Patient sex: F
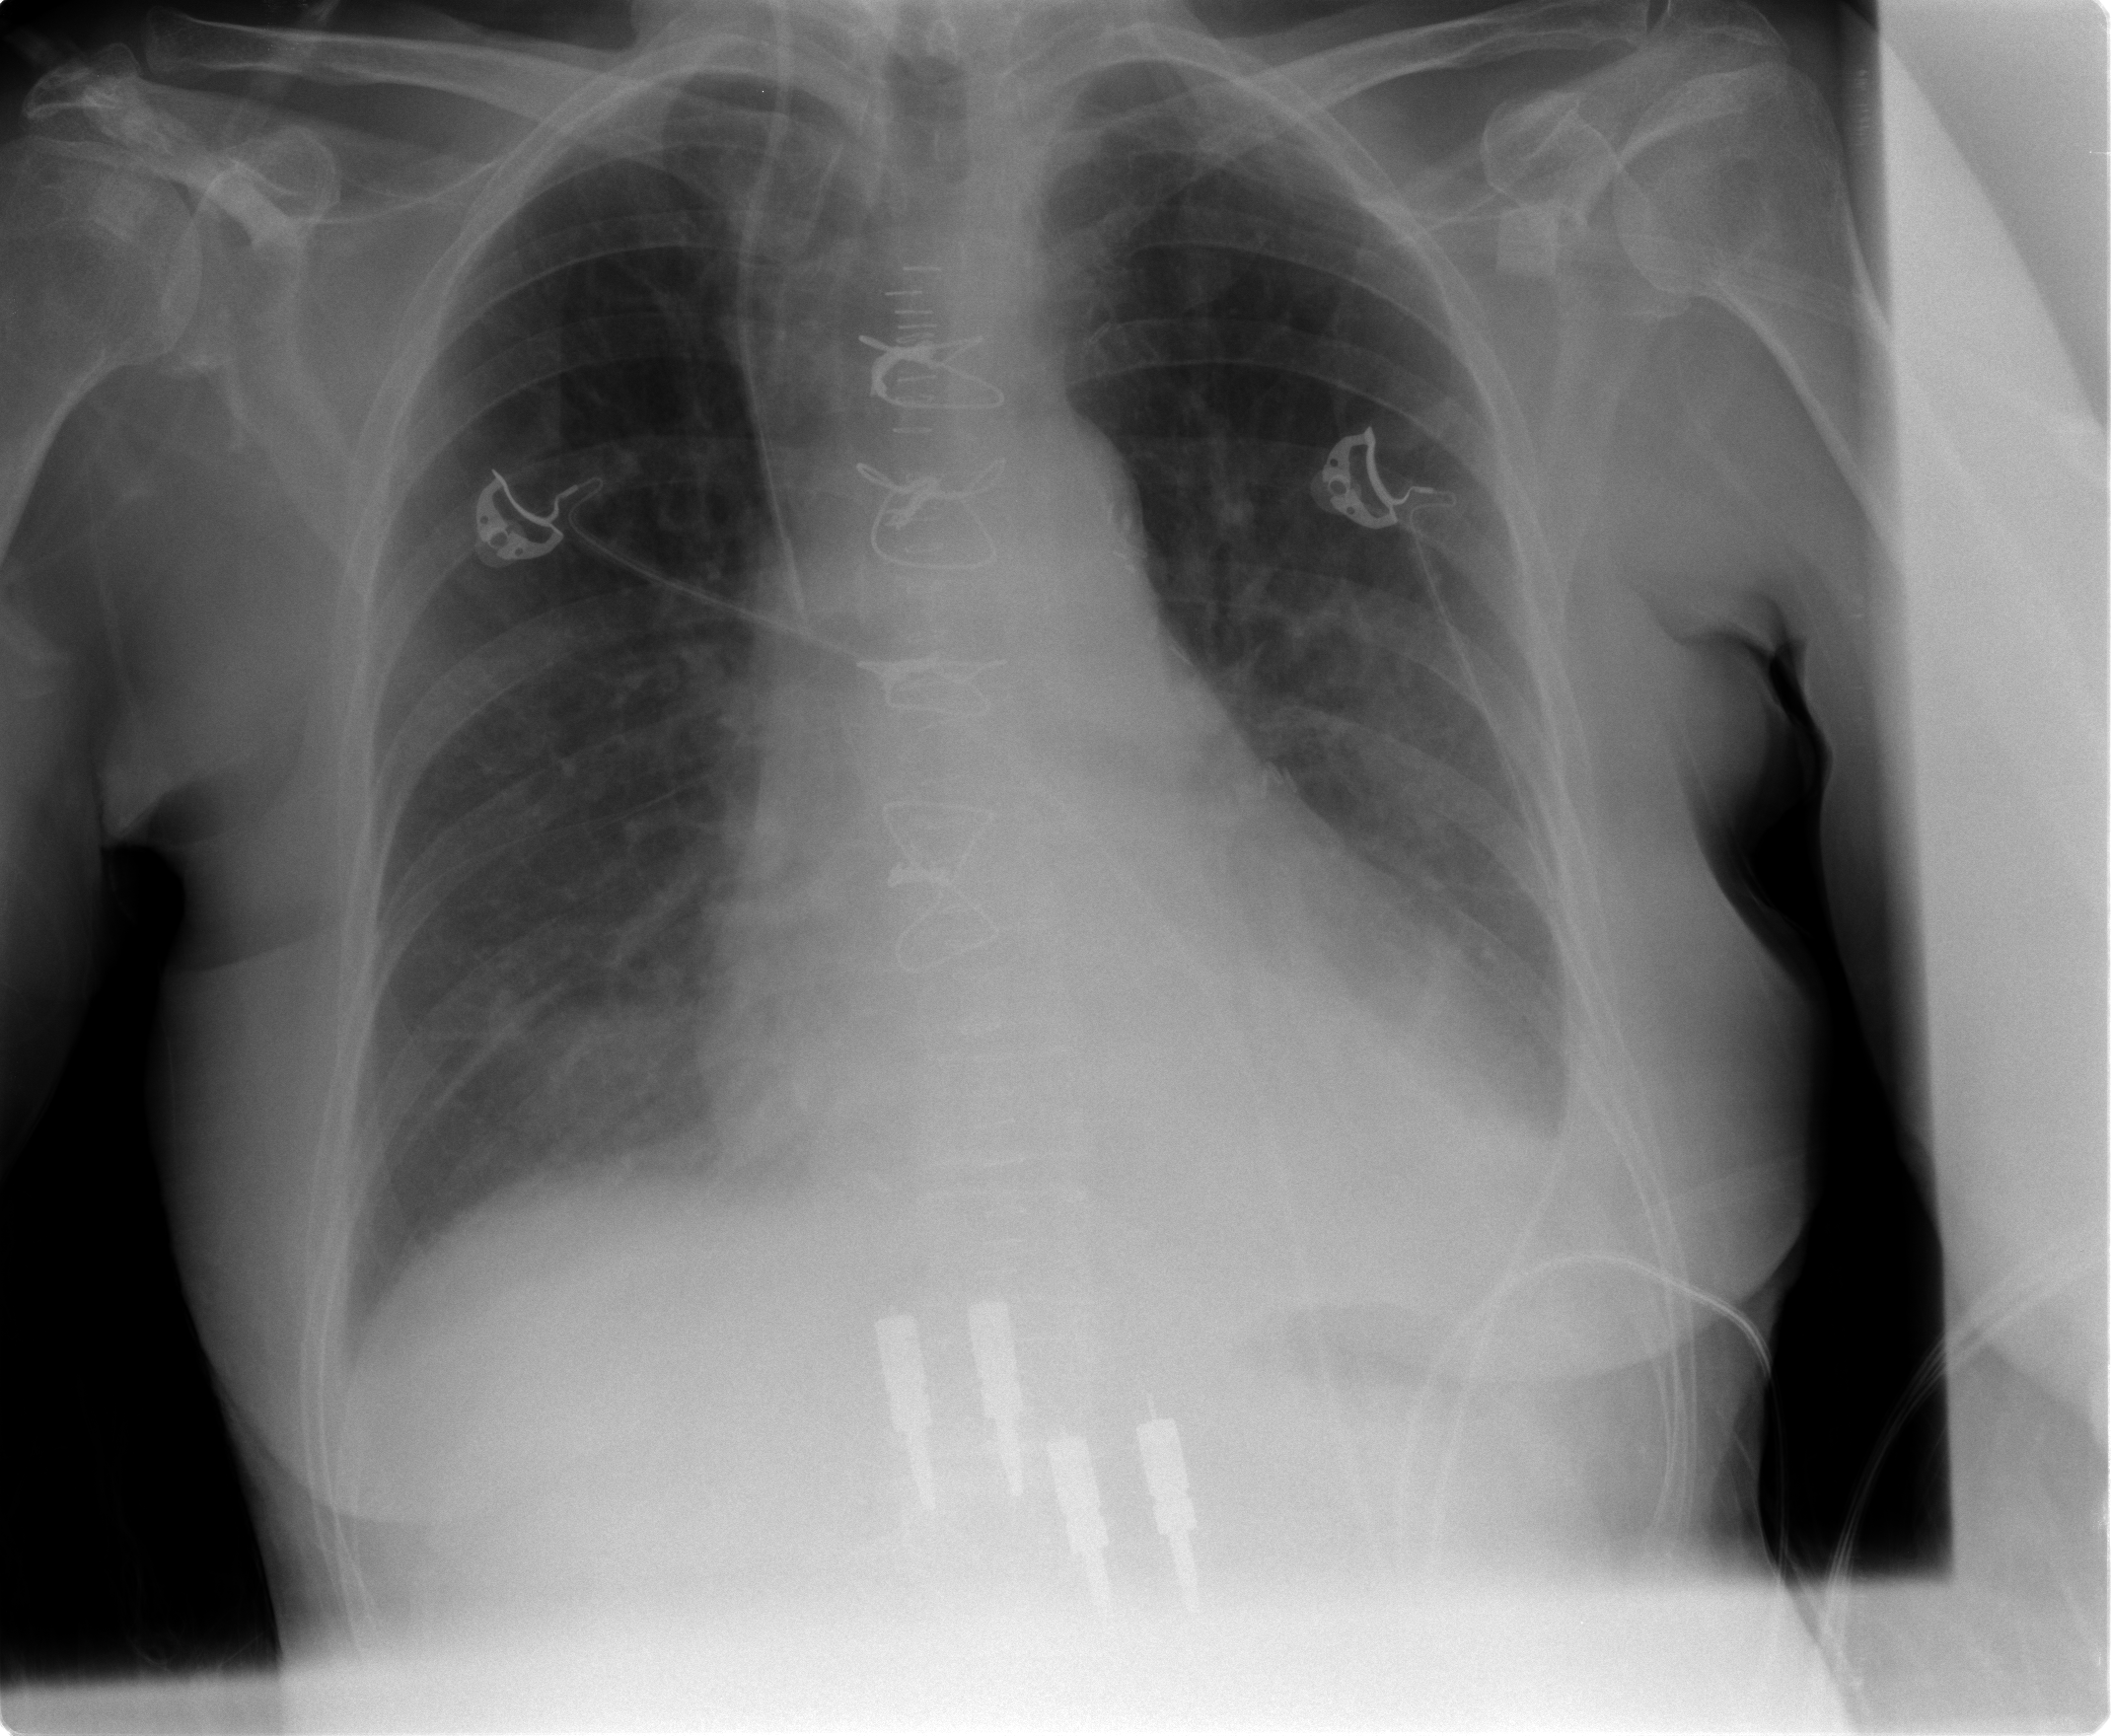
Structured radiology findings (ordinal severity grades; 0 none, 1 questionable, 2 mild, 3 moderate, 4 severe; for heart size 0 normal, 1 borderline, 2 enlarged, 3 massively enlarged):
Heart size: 2
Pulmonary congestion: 0
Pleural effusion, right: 0
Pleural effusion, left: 2
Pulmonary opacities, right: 0
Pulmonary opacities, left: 0
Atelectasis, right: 0
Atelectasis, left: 2